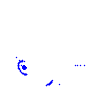
Particle: kaon